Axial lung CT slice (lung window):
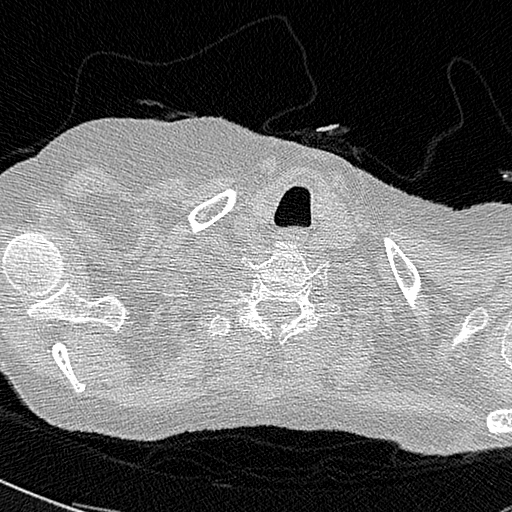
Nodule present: no